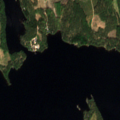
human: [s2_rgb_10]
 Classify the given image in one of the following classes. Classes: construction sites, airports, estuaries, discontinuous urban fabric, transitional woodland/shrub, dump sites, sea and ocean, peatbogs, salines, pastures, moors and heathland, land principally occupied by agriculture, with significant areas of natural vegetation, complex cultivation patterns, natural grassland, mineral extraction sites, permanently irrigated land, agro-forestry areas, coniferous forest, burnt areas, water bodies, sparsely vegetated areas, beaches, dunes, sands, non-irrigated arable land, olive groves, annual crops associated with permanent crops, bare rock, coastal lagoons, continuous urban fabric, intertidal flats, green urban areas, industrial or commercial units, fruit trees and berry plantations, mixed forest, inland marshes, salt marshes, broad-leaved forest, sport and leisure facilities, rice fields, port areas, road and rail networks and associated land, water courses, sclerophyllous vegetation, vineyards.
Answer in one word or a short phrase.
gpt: coniferous forest, mixed forest, water bodies